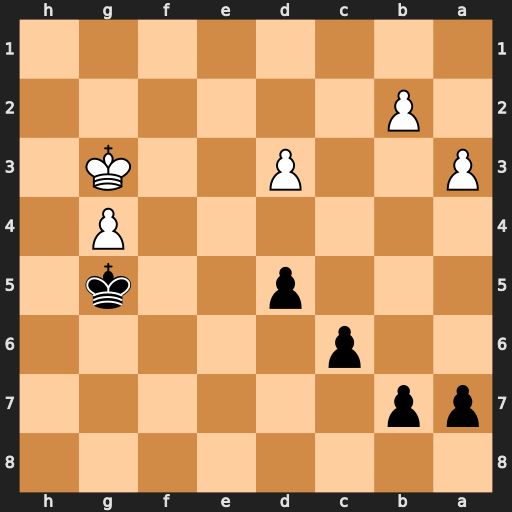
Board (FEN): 8/pp6/2p5/3p2k1/6P1/P2P2K1/1P6/8
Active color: b
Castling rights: -
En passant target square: -
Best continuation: c5 a4 b6 b3 a6 Kf3 b5 axb5 axb5